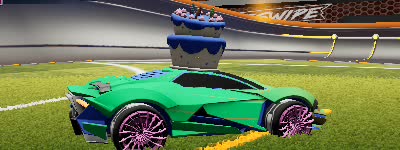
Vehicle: werewolf